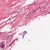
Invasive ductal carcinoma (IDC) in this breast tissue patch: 0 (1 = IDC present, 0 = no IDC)